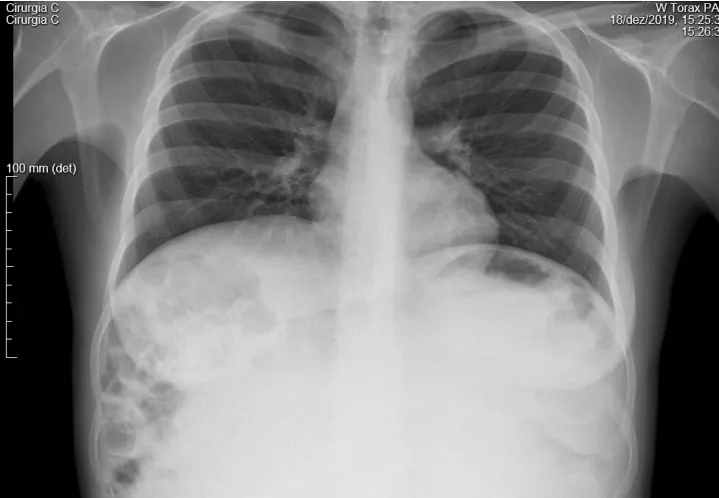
Thoracic X-ray showing symmetrical elevation of both diaphragmatic domes and presence of collapsed small bowel in the right upper abdominal quadrant.
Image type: radiology (x_ray)